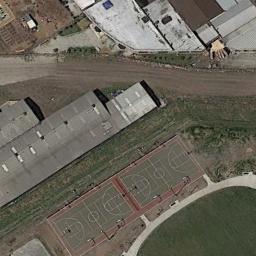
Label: basketball_court